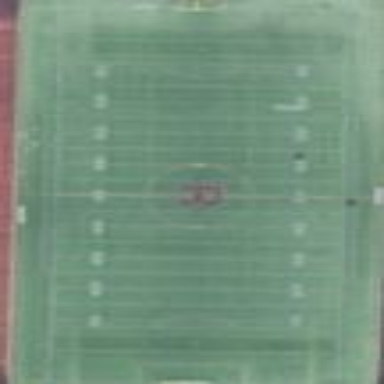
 providing space for leisure sports activities."